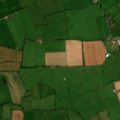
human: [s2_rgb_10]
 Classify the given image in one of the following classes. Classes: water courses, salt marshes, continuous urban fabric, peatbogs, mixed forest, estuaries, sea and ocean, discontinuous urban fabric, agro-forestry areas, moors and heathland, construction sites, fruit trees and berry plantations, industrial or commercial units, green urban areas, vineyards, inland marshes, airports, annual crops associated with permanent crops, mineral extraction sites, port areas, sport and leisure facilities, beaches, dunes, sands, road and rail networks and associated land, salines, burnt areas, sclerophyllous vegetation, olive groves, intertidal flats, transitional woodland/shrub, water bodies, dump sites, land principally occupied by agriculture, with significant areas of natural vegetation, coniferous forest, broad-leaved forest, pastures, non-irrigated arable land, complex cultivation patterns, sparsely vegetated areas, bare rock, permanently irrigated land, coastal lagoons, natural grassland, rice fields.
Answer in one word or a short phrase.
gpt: non-irrigated arable land, pastures, complex cultivation patterns